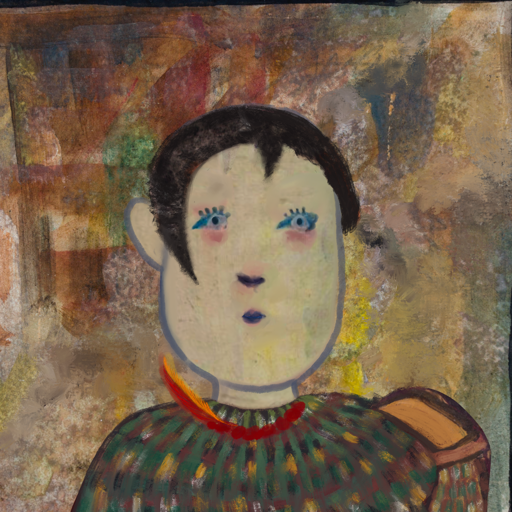
Background: Mosgoul, Head And Neck Front: Hill_Girl, Face Front: Hill_Girl, Bust: After_Raid, Hair Front: Roy_Bahadur, Head Accessory: Blank, Second Necklace: Blank, Necklace: Pipe, Baby: Blank